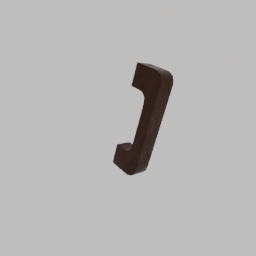
Label: mechanical